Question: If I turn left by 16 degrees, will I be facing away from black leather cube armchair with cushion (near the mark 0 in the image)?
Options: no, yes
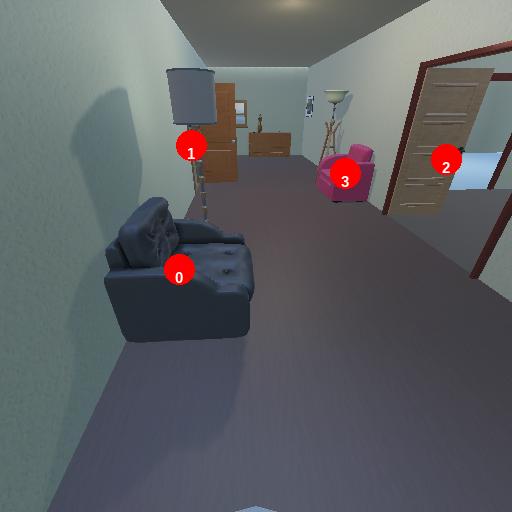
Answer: no